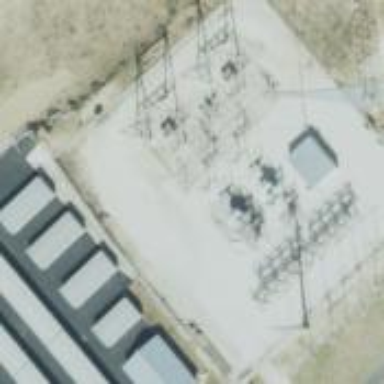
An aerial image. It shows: Outdoor distribution substation protected by fence.